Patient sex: M
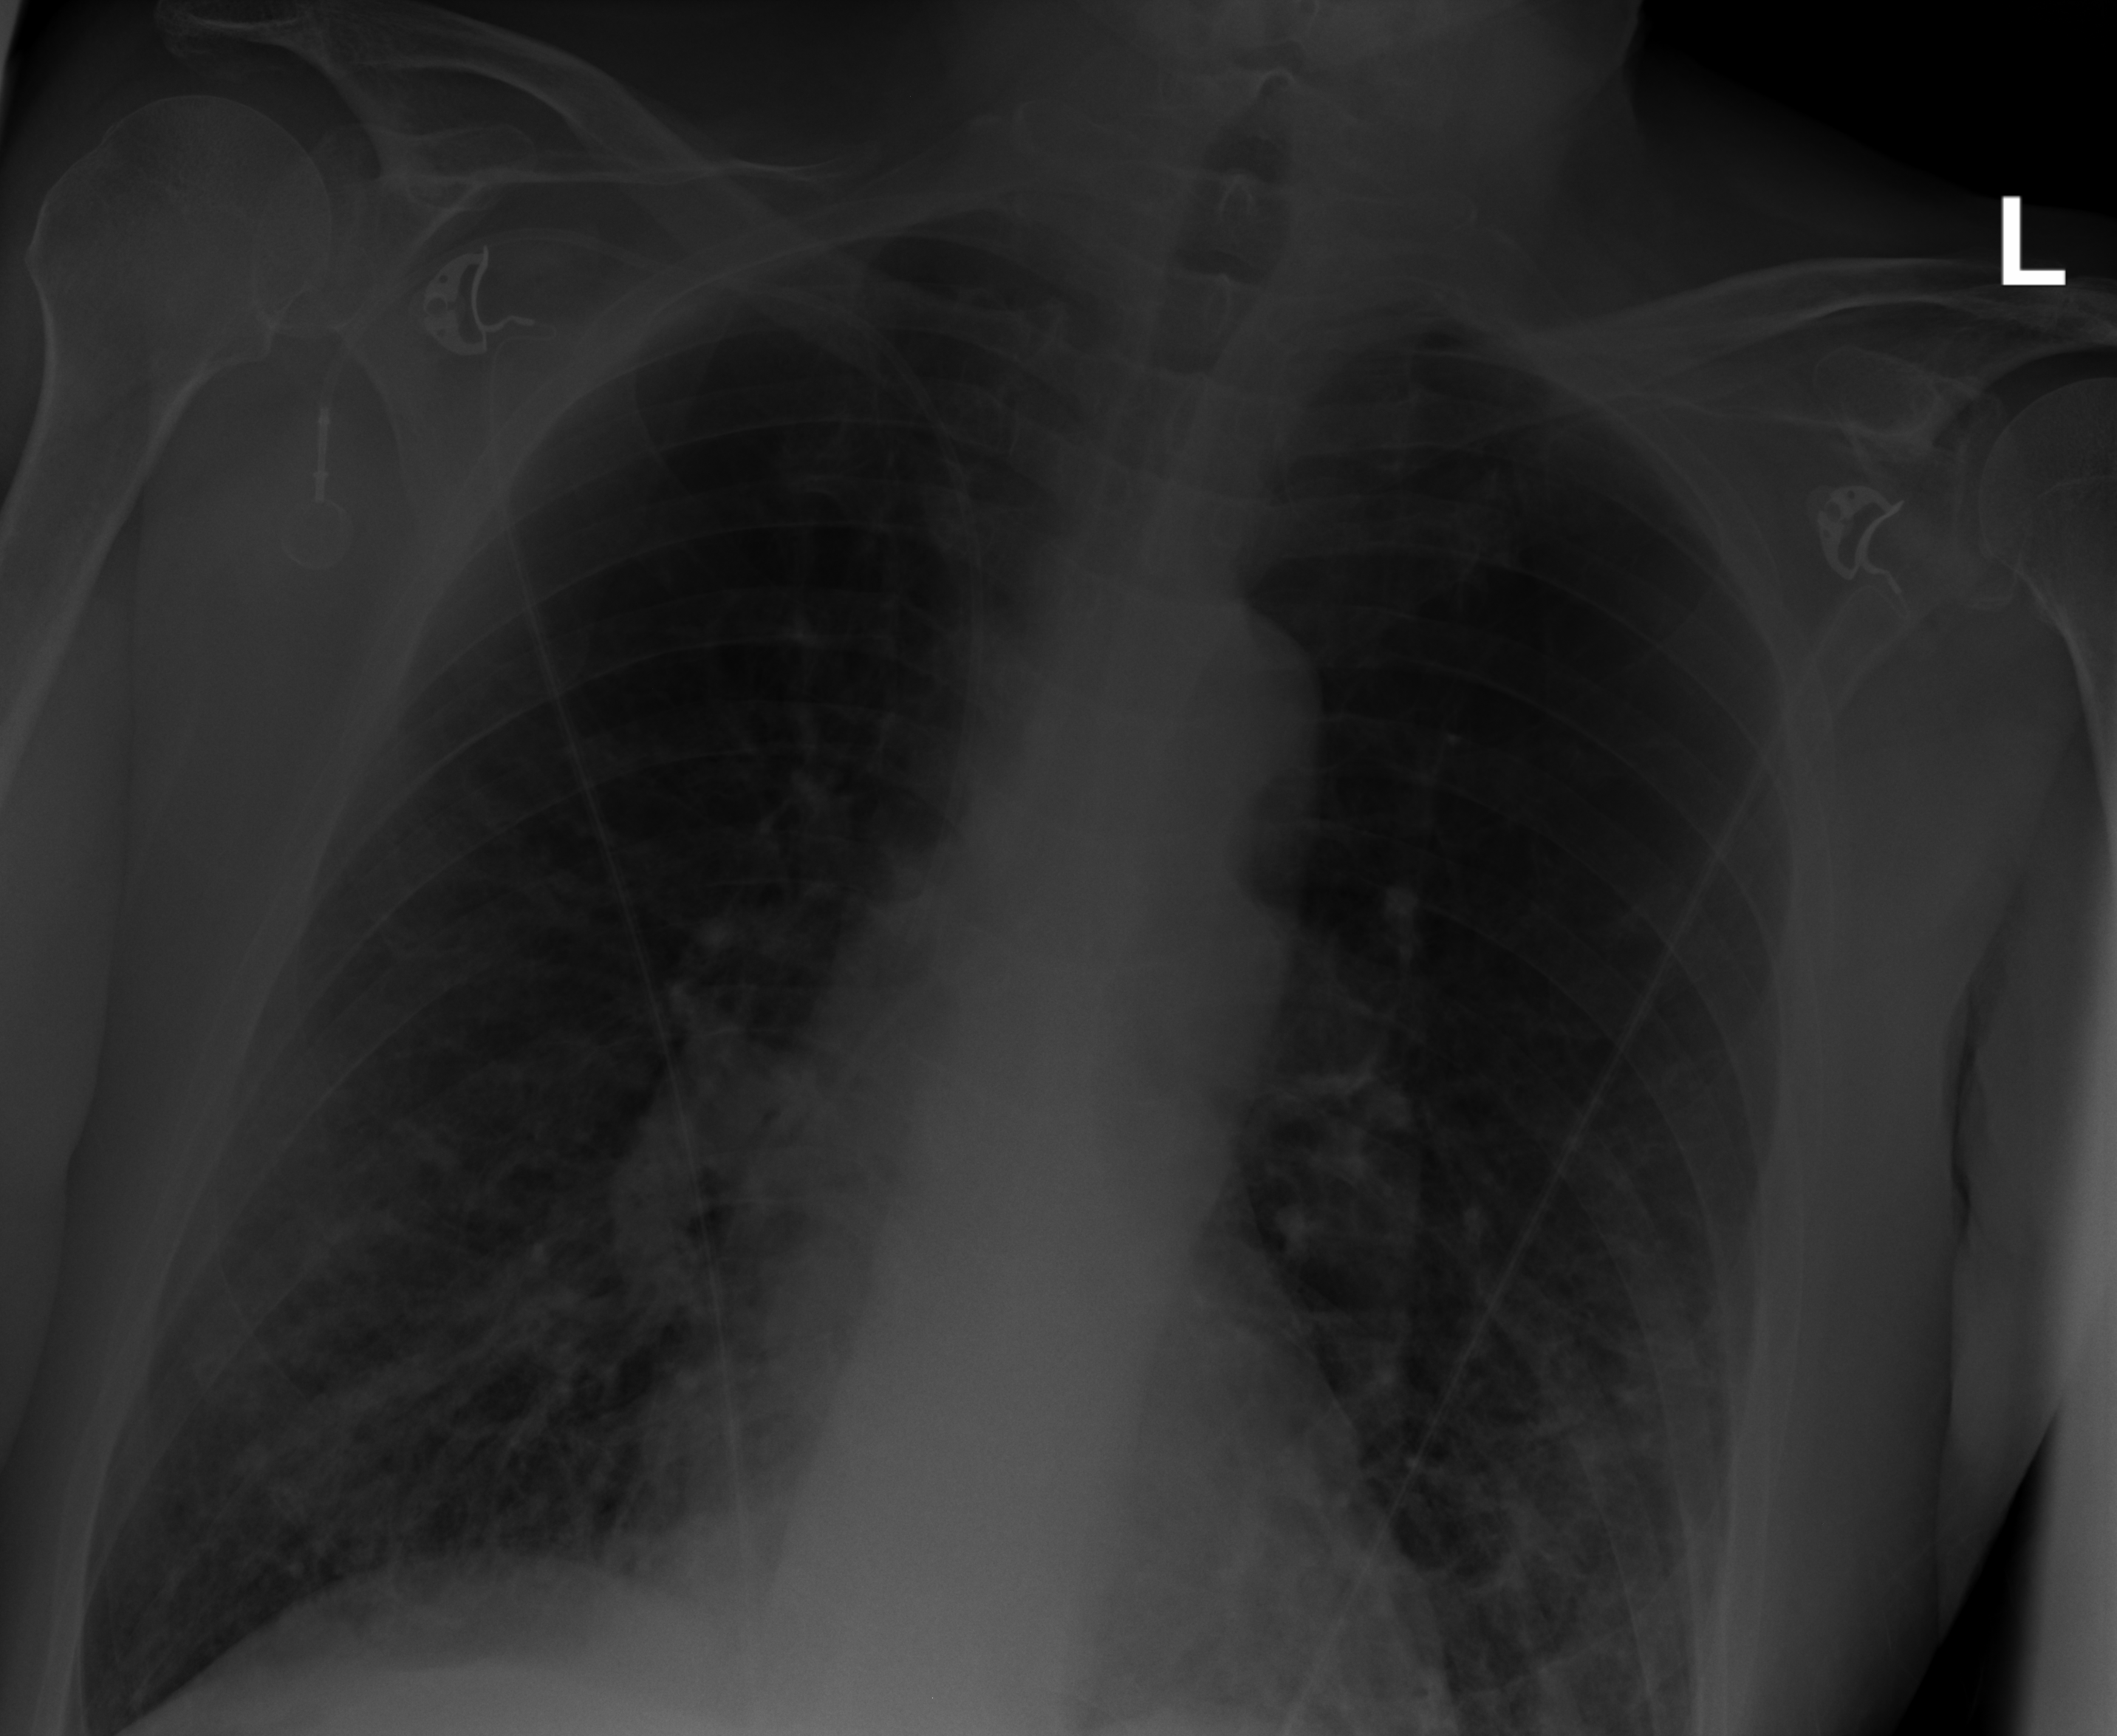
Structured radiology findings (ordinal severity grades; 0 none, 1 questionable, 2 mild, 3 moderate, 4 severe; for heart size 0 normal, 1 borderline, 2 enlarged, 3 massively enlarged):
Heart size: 0
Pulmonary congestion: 0
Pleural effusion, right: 0
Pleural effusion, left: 0
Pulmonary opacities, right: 2
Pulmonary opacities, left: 2
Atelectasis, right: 2
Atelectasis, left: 2